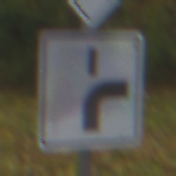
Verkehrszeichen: VerlaufVorfahrtsstrasse8
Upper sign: Vorfahrtsstrasse
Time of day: Midday
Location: Outdoor (Nature)
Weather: Overcast
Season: Autumn
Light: Natural